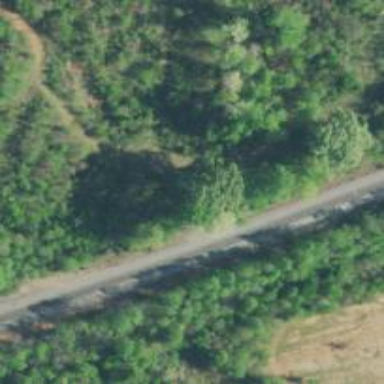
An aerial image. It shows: Railway track.